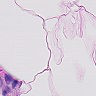
Metastatic tissue present: no